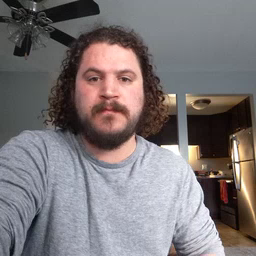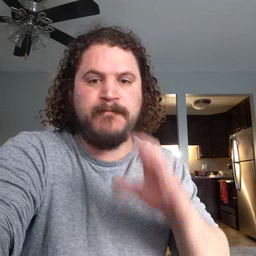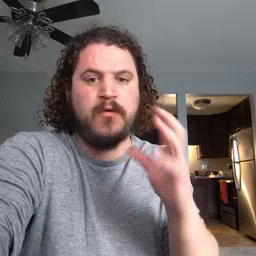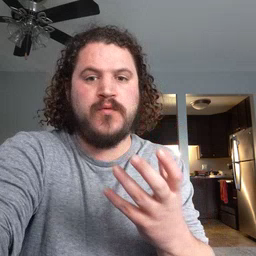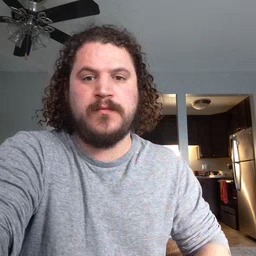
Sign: balloon